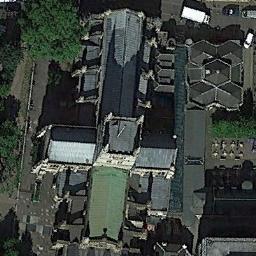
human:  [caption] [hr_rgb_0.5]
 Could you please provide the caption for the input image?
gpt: The church with a flat top tower and the rest of the church has a cross-shaped sloping roof .

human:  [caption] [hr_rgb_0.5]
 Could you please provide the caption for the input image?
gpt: This is a church, Made up of many small houses .

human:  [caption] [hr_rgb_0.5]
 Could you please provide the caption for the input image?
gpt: A church with a gray roof  The main house of the church has a cross-shaped roof  There are many trees and parked vehicles around the church .

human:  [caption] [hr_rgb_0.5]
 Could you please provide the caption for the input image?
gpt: There is a church next to some buildings and trees .

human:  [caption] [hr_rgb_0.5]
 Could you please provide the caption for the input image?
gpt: A church with a cross structure beside a gray building .